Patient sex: M
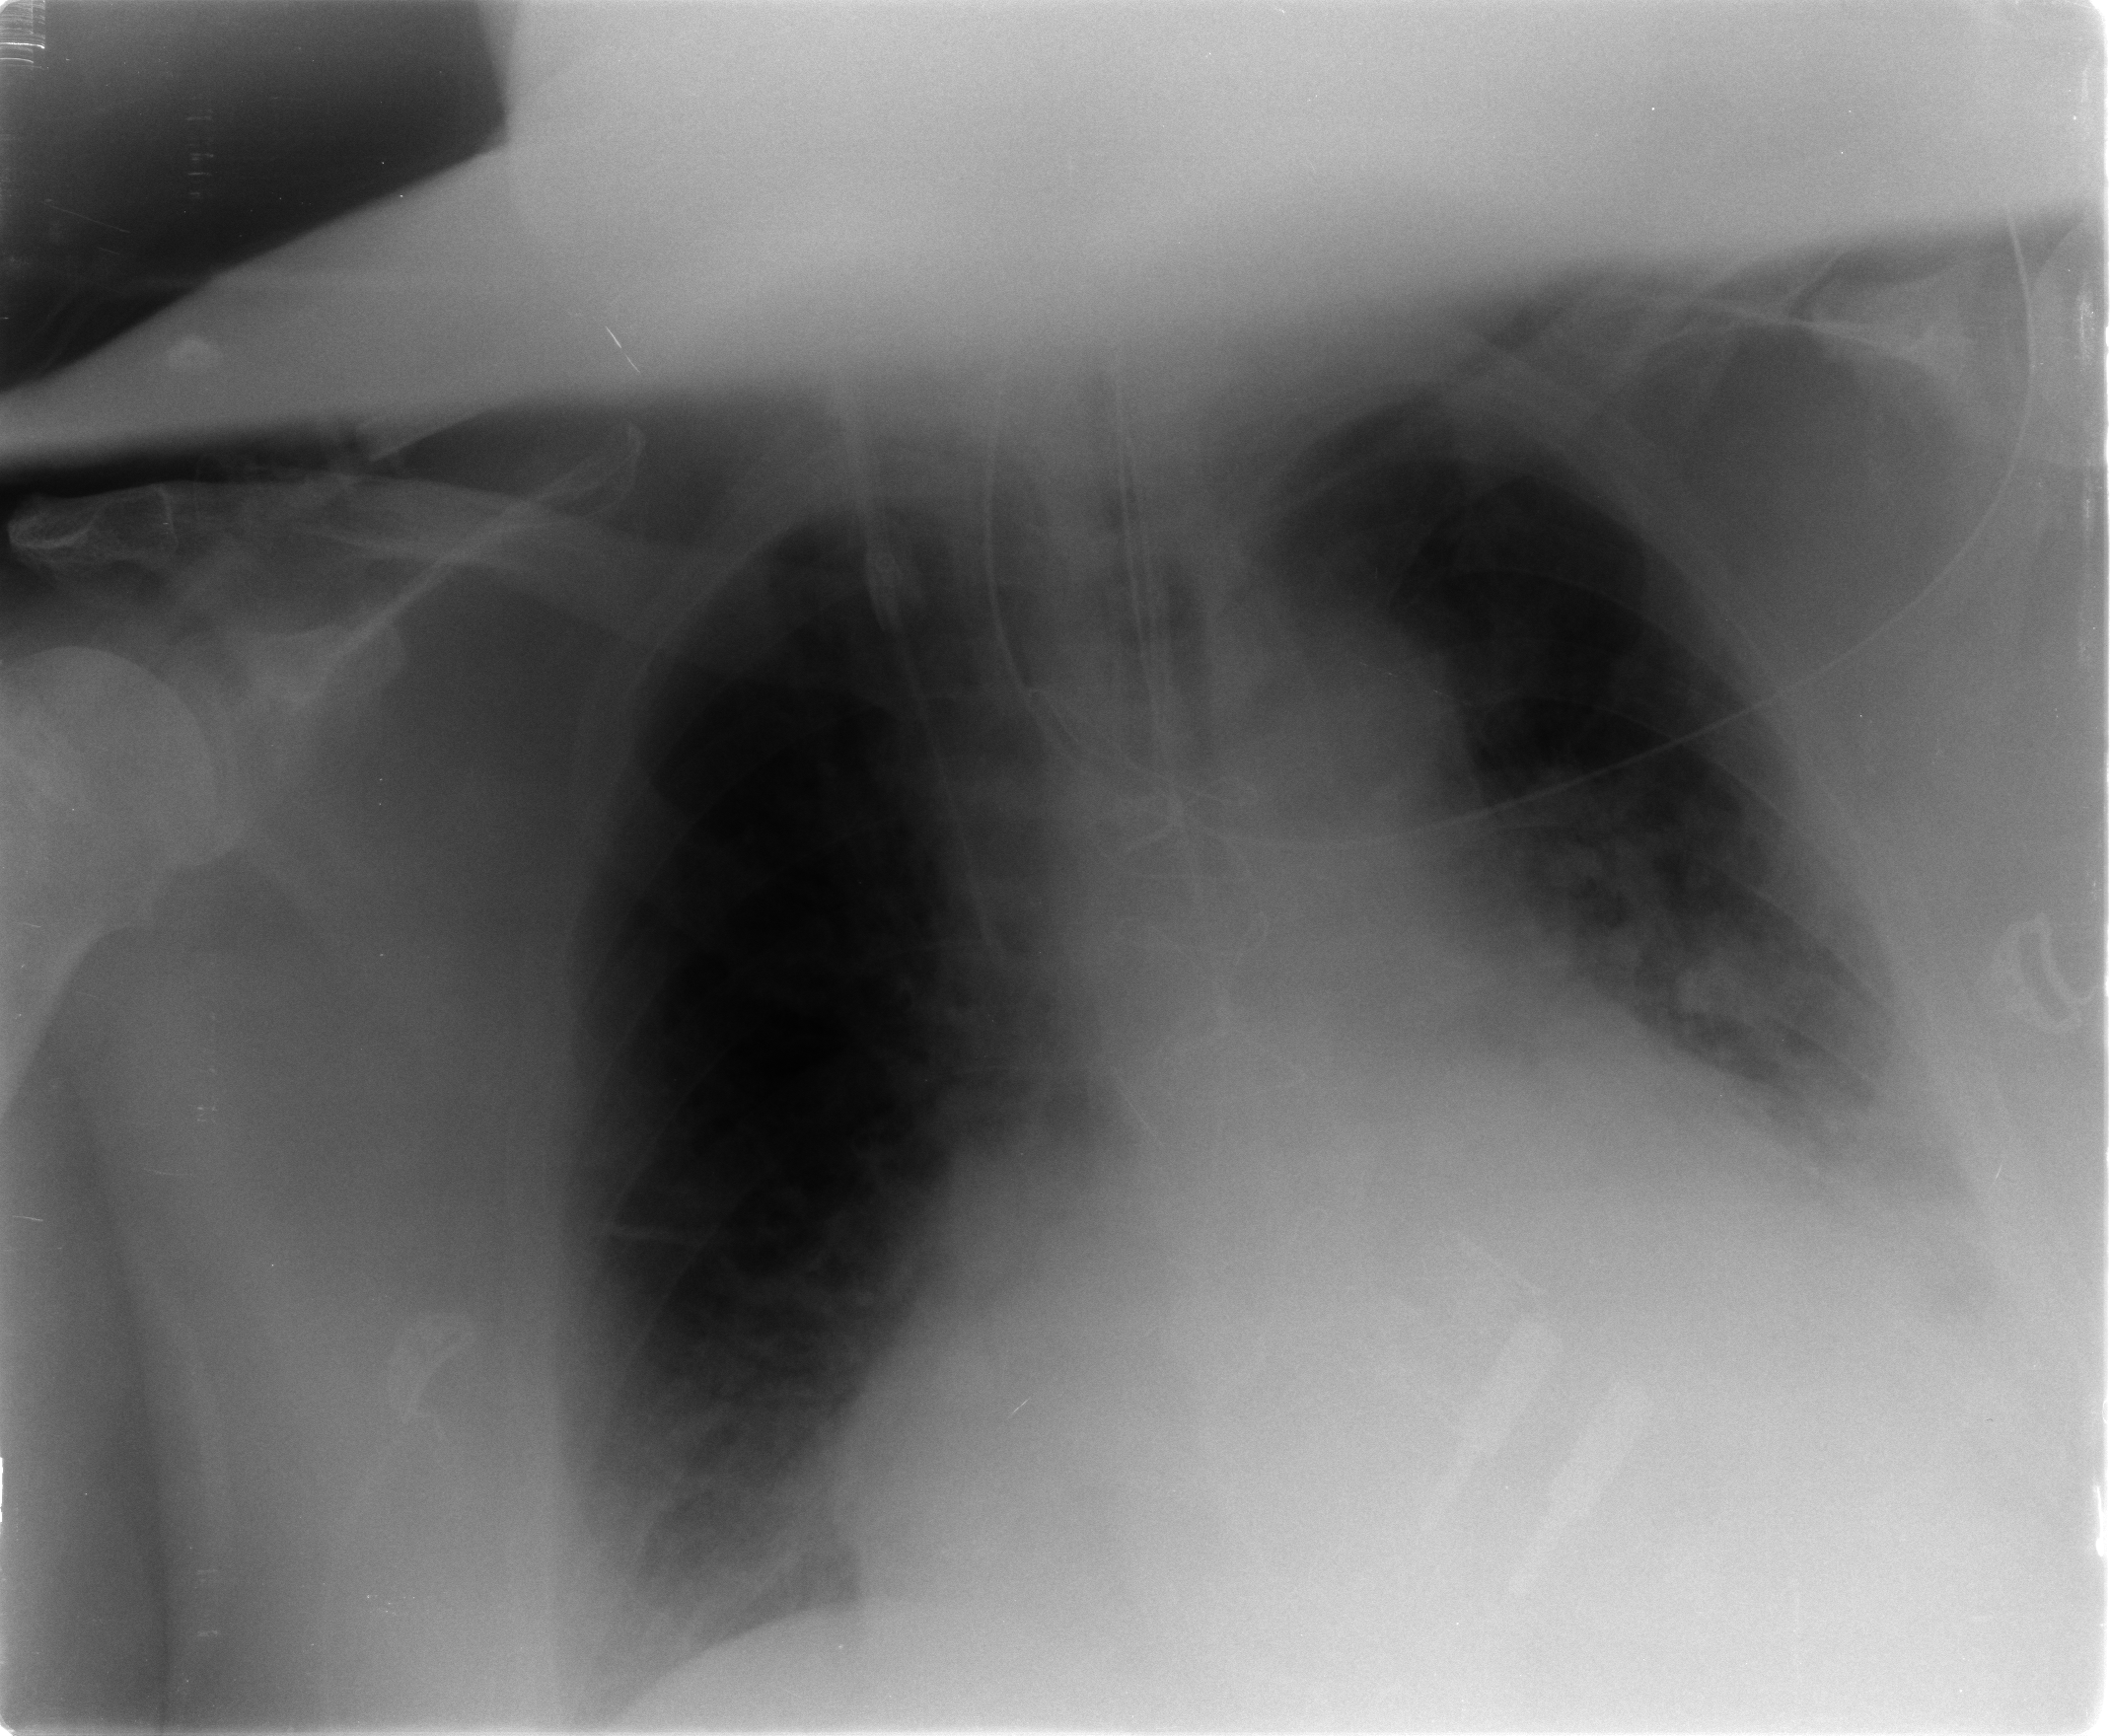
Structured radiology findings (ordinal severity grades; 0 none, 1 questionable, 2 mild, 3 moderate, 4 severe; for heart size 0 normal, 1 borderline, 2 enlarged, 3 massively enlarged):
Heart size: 3
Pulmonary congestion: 2
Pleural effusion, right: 0
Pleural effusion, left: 2
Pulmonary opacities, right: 0
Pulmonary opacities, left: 0
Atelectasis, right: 0
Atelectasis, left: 0